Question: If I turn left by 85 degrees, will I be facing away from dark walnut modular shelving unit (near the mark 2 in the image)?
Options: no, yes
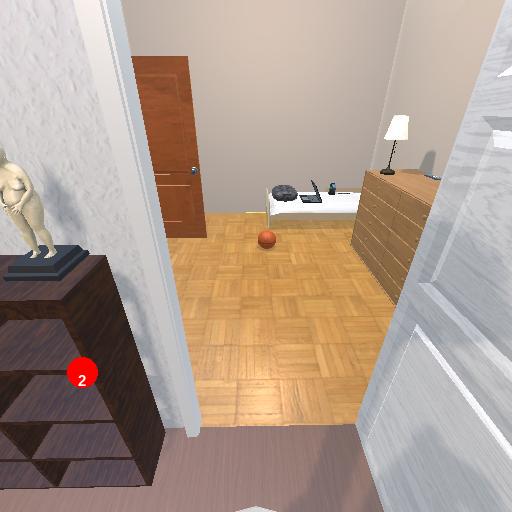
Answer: no